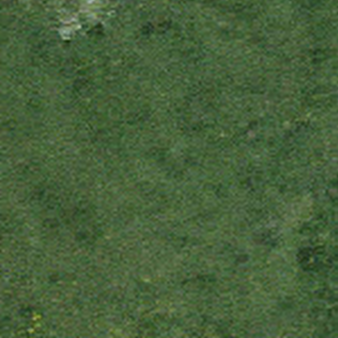
Label: other